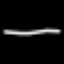
Label: line